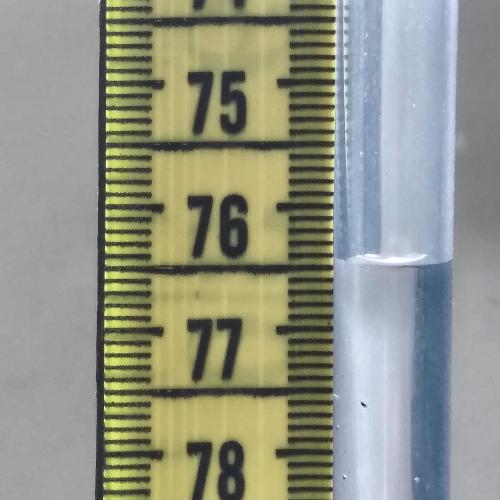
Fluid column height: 76.5 cm